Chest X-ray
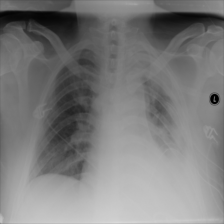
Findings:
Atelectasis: negative
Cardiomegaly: negative
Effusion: negative
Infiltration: negative
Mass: negative
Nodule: negative
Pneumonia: negative
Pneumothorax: negative
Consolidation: negative
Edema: negative
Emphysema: negative
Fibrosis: negative
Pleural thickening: negative
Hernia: negative